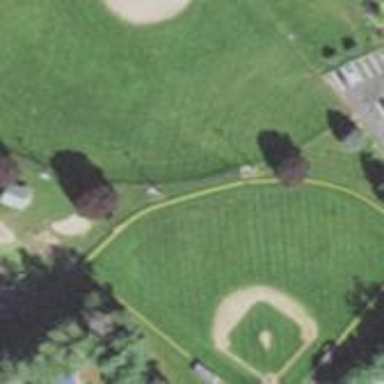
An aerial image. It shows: Baseball pitch for leisure and sports activities.